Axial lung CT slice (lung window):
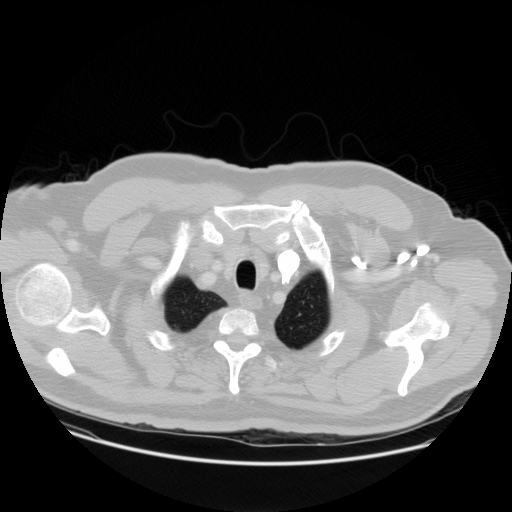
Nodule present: no